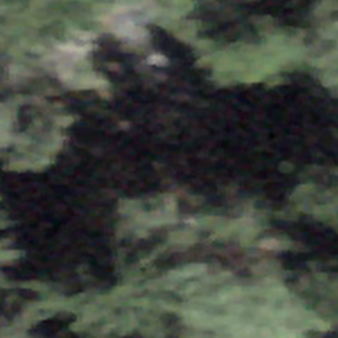
Label: other